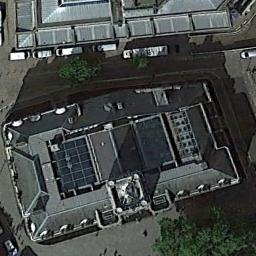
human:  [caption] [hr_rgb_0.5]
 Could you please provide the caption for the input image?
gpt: This is a church with a rectangular space in the middle .

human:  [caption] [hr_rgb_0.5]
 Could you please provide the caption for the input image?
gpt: There is a church on the open place next to the road .

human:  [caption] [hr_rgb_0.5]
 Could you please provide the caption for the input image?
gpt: The church with a tower and the rest of the church has some gray sloping roofs .

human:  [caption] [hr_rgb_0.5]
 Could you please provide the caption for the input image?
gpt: A church with a black roof, The center of the church roof is lattice-shaped, Surrounded by diamond shapes, And the church is surrounded by buildings and trees .

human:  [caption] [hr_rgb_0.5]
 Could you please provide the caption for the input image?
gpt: There are some trees near the church .